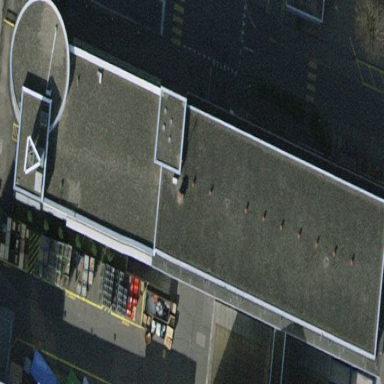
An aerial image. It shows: Office building.